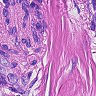
Metastatic tissue present: yes